Question: I am using jQuery <URL> for display image 'alt' text on image hover.
Now I want to show text bottom but currently going to top. How to fix.
What I want:

JSFiddle: <URL>
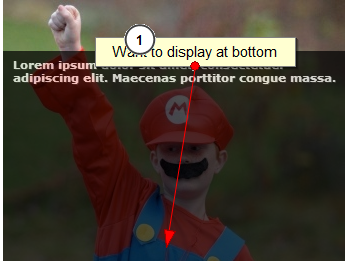
Answer: Modified plugin code:
'''
h.html('<div style="position:absolute;top:210px;">'+j.attr("alt")+'</div>');
'''
Check the working demo here: <URL>